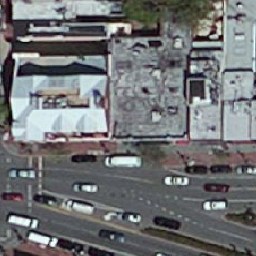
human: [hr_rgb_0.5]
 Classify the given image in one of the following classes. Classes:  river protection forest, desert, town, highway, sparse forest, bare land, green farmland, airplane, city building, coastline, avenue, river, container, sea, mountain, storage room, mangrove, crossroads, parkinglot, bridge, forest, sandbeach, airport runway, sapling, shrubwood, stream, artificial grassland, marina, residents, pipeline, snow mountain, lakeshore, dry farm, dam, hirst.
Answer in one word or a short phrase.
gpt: city building